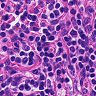
Metastatic tissue present: no